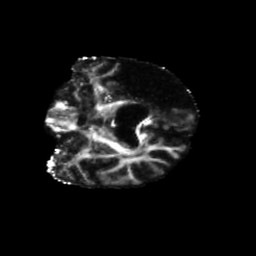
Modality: FA
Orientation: coronal
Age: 68
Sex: male
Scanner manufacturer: siemens
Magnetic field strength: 3 T
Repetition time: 5.47 s
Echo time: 0.0854 s